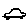
Label: car